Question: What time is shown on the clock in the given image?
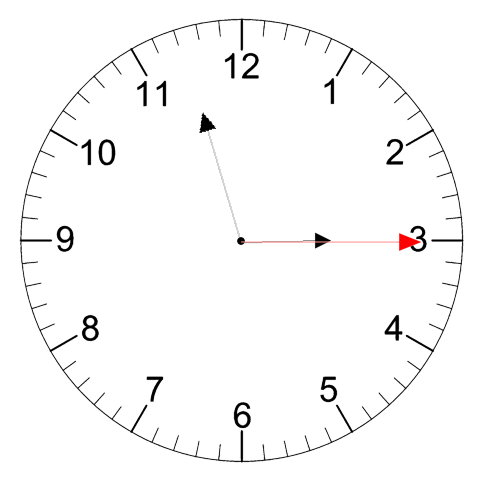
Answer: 02:57:15